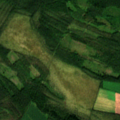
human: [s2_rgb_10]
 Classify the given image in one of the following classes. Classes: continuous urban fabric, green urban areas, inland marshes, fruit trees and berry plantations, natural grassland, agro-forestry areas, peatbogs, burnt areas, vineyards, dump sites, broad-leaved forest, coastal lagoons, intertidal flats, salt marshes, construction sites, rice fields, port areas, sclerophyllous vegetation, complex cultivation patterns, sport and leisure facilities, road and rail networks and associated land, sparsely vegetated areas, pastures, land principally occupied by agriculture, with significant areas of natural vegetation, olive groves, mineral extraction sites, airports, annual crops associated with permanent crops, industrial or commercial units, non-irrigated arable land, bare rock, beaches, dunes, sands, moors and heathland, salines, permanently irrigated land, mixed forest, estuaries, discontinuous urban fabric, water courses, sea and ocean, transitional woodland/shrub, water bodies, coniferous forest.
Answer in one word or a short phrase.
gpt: non-irrigated arable land, land principally occupied by agriculture, with significant areas of natural vegetation, coniferous forest, mixed forest